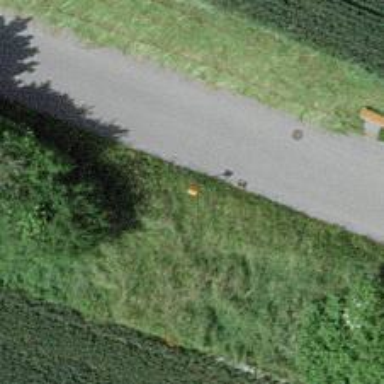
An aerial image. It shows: Orange aerial marker.